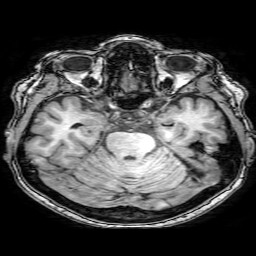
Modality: T1w
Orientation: coronal
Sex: female
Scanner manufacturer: philips
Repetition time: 0.008259 s
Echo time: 0.00381 s